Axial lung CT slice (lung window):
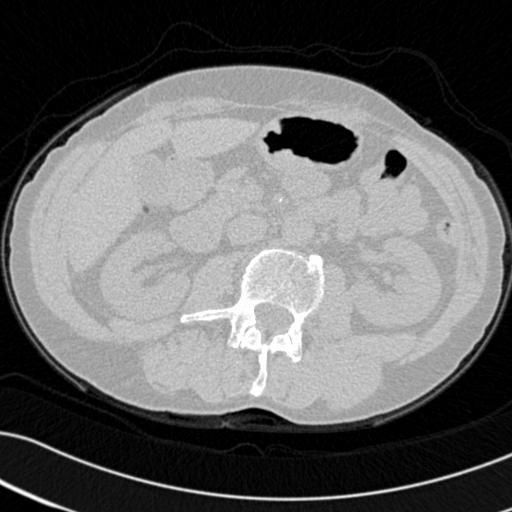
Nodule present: no